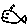
Label: fish